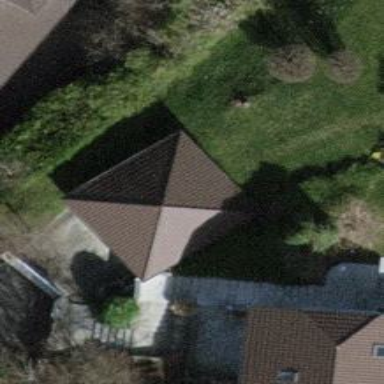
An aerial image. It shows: Carport building.